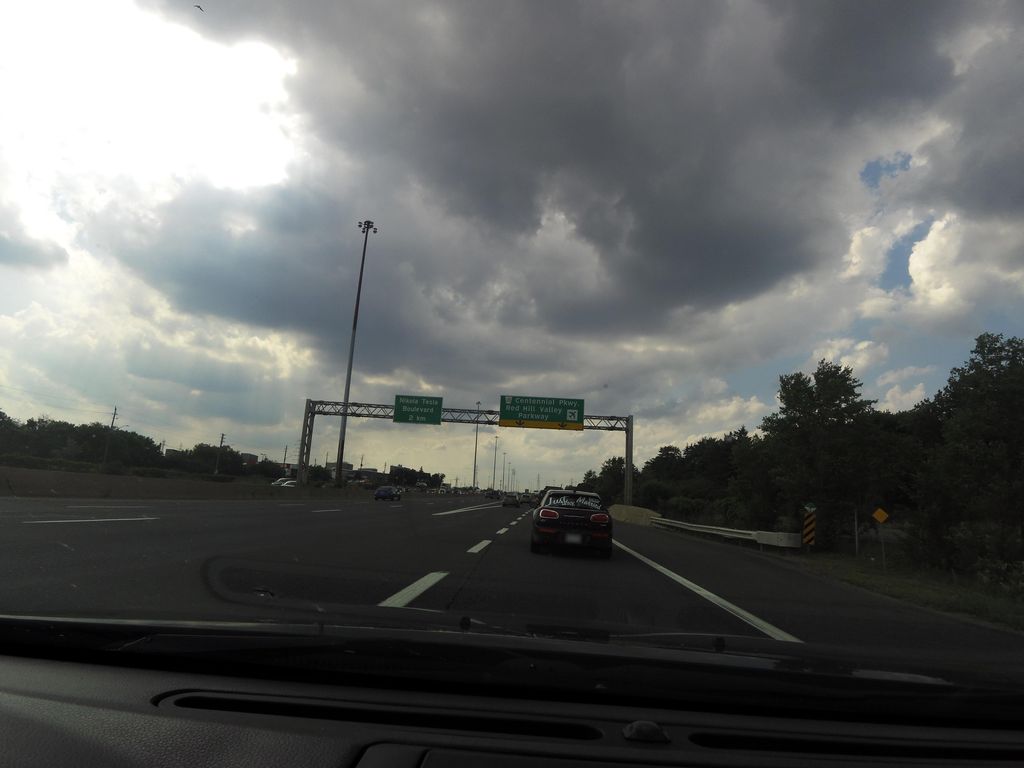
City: hamilton